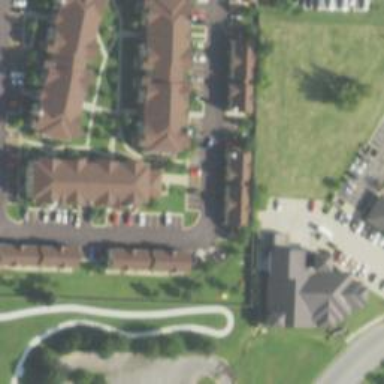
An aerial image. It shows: Living street.